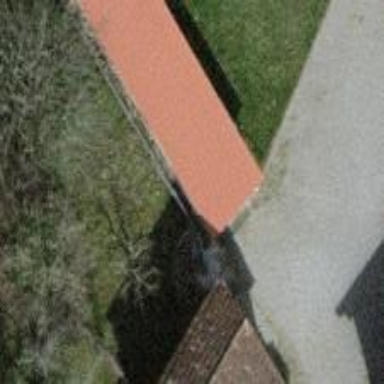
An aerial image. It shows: View of roof of building.